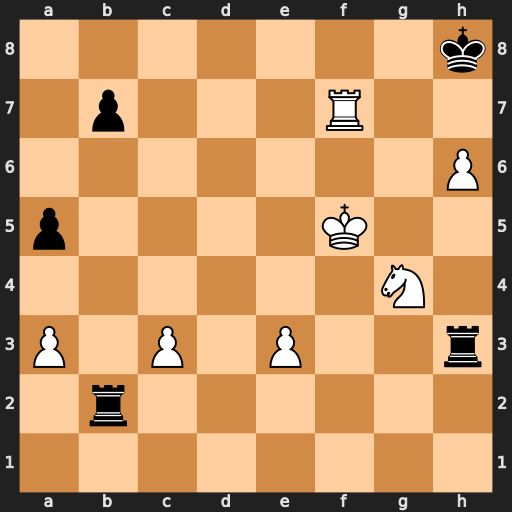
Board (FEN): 7k/1p3R2/7P/p4K2/6N1/P1P1P2r/1r6/8
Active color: w
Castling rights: -
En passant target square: -
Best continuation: Rf8+ Kh7 Nf6+ Kxh6 Rh8+ Kg7 Rxh3